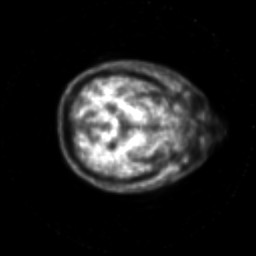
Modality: PET
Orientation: axial
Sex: male
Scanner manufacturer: siemens